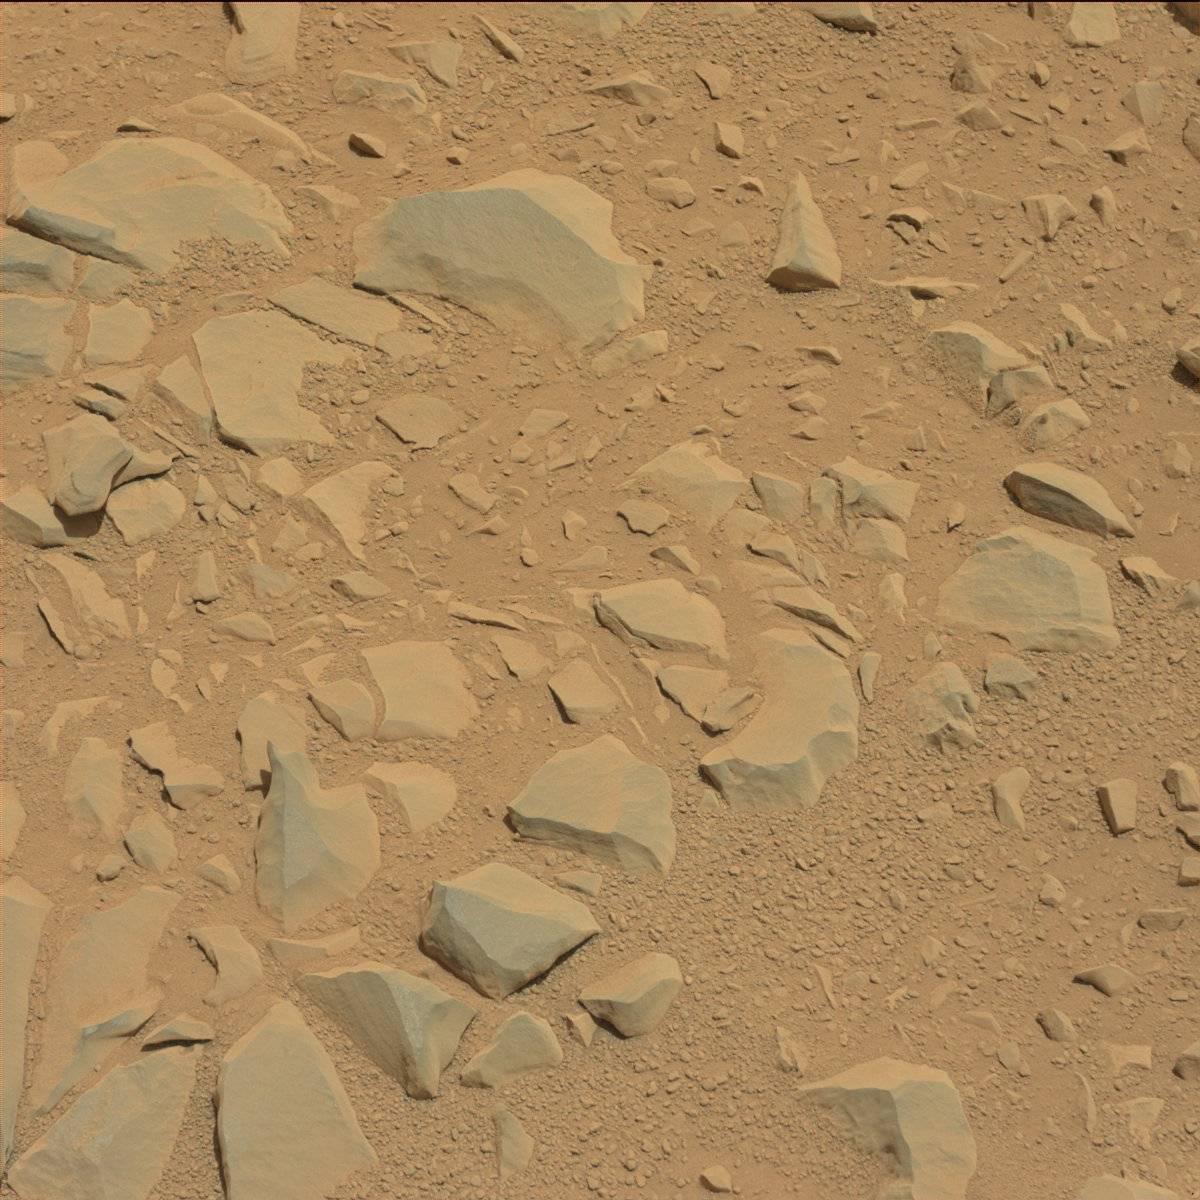
Terrain classes present: Bedrock, Rock, Sand / Soil